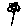
Label: flower